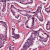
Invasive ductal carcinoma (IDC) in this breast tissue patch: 1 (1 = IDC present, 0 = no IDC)